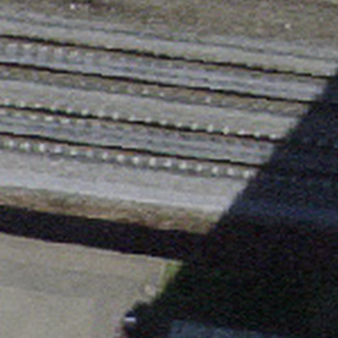
Label: other